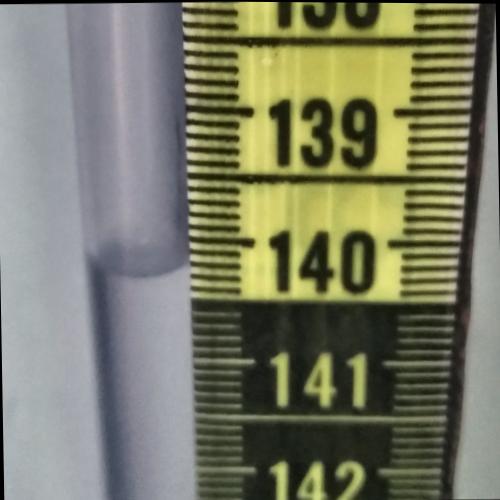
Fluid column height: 140.2 cm